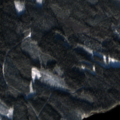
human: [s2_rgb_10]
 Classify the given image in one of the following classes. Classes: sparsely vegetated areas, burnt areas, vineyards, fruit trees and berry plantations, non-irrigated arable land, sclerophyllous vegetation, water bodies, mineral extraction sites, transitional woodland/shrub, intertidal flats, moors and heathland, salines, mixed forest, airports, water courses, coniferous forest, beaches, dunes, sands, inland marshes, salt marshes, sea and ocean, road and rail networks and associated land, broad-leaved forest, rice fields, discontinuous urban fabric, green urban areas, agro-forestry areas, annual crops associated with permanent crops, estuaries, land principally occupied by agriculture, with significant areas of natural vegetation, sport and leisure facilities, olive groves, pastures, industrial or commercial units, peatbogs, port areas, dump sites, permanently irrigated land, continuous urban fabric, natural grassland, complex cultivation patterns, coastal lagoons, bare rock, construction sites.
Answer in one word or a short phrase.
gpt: coniferous forest, mixed forest, water bodies